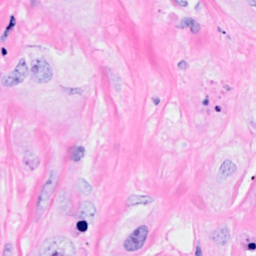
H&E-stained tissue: Breast